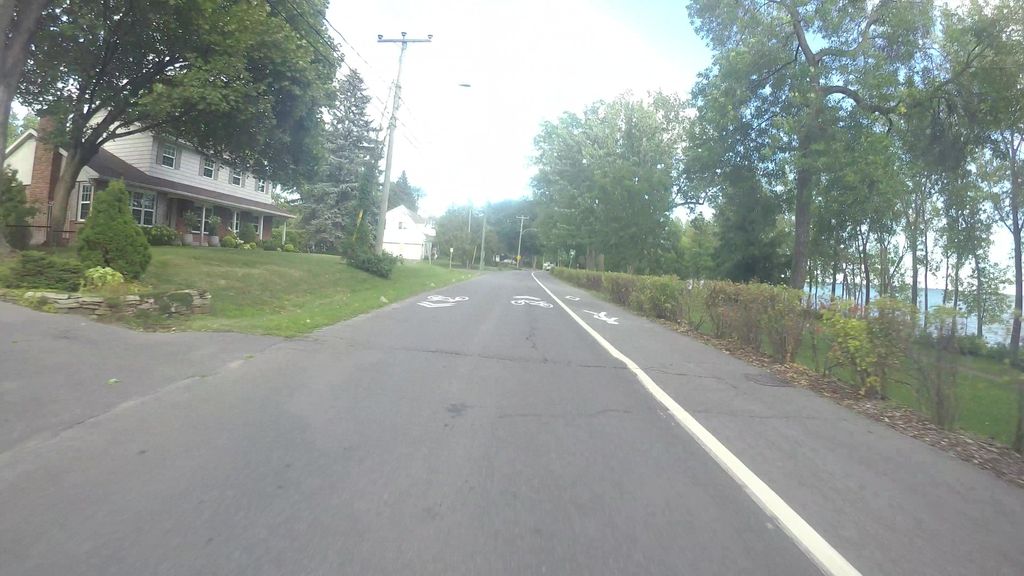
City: montreal